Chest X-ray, PA view. Patient: 55 years old, sex M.
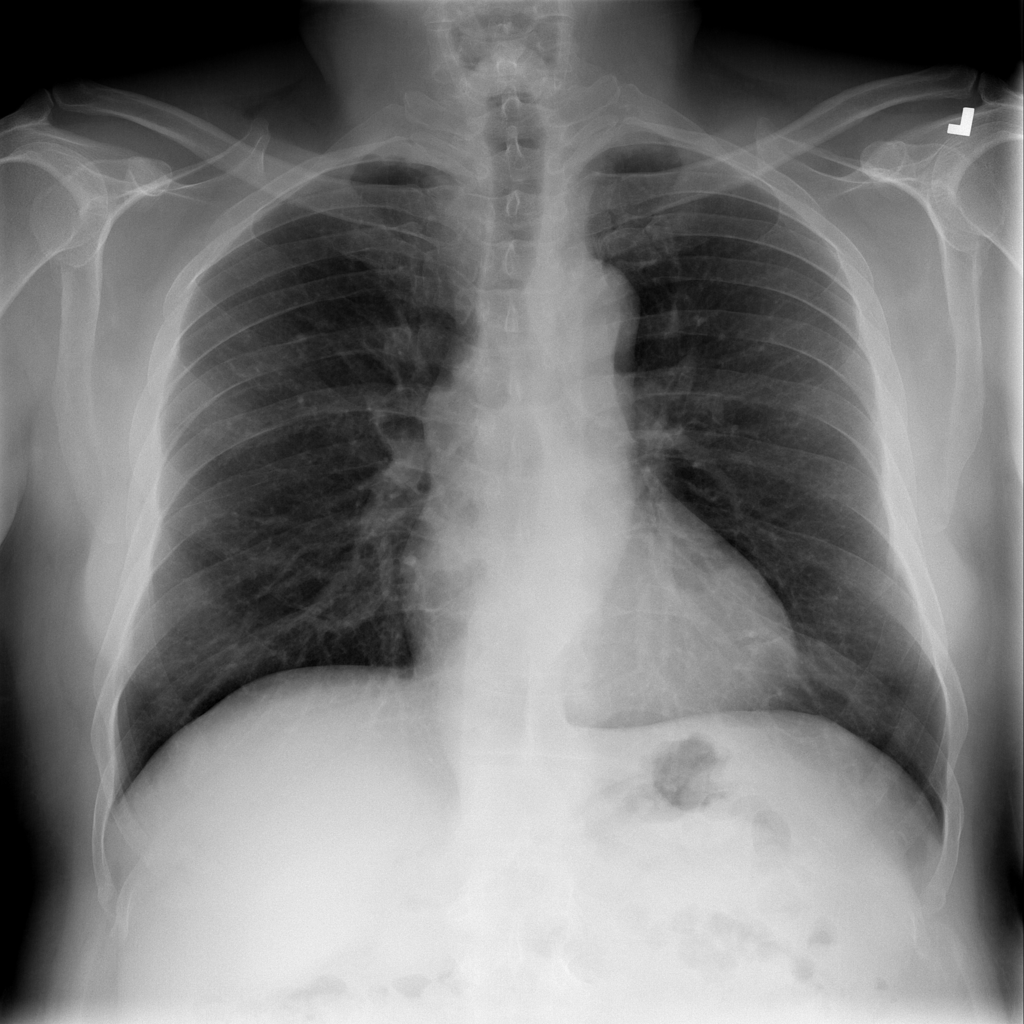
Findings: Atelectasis